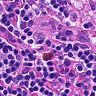
Metastatic tissue present: no